Field crop: tomato
Growth stage: 1
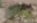
Species: solanum